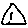
Label: triangle